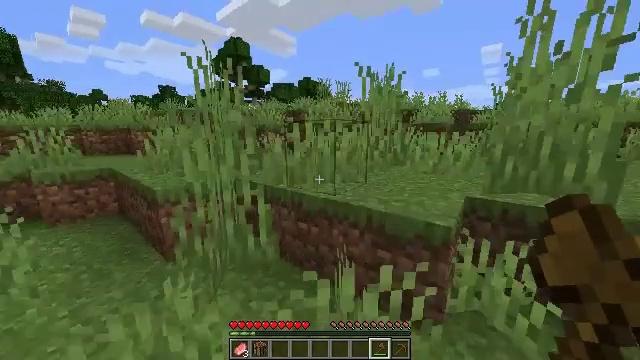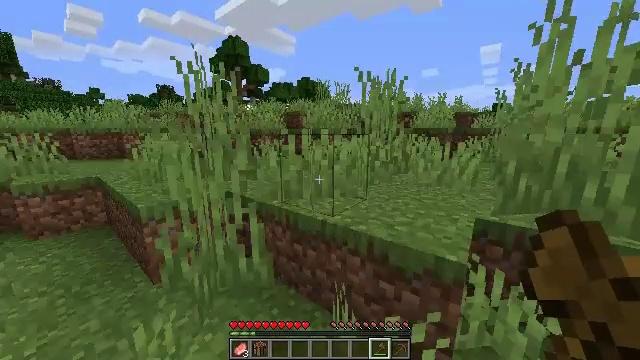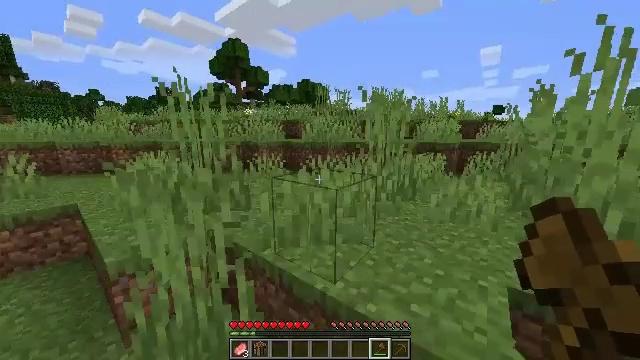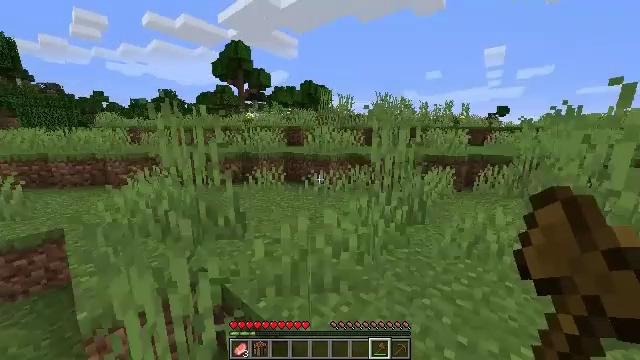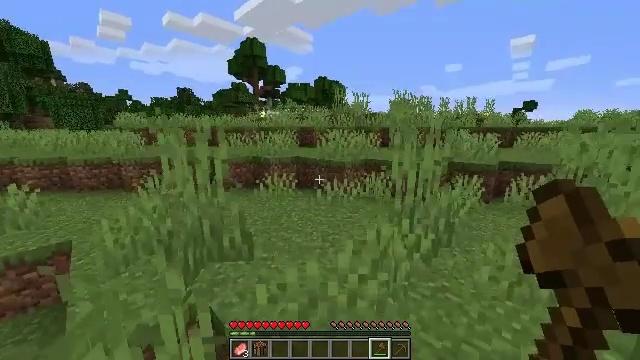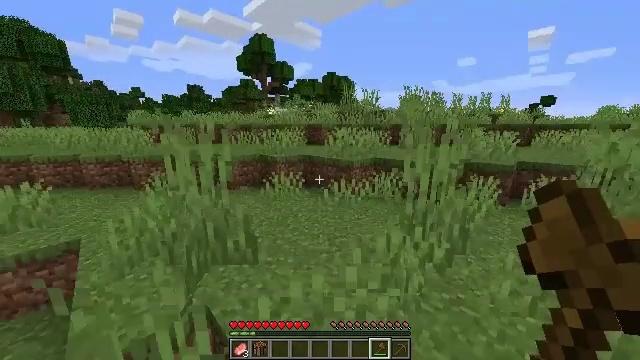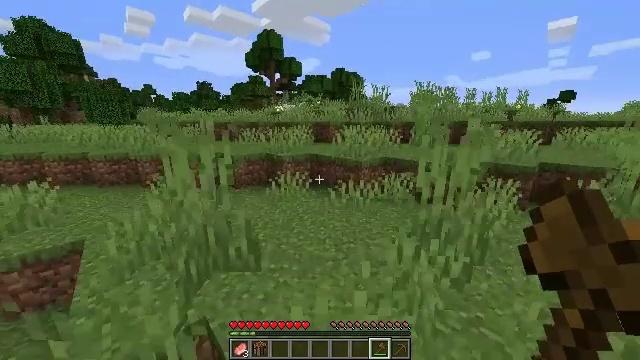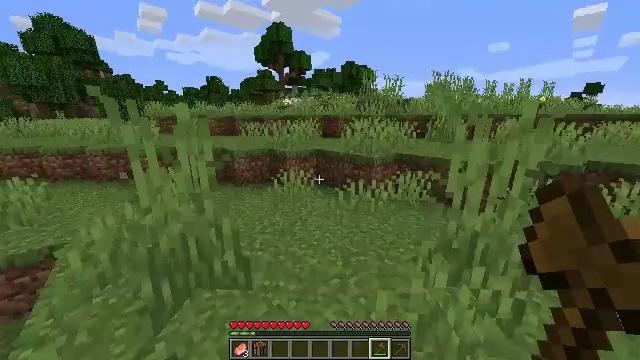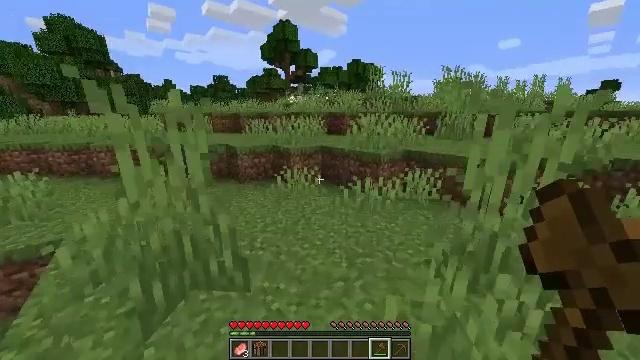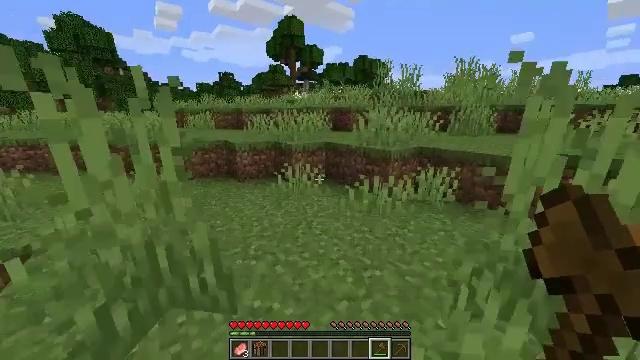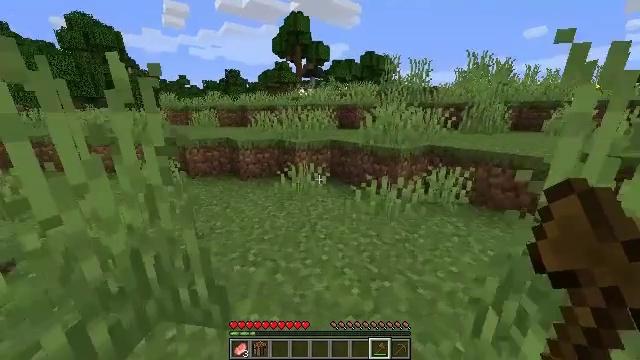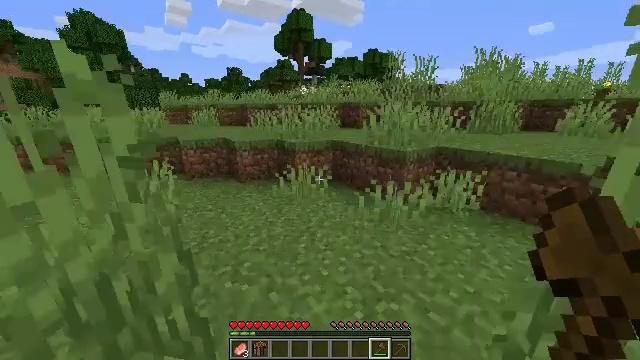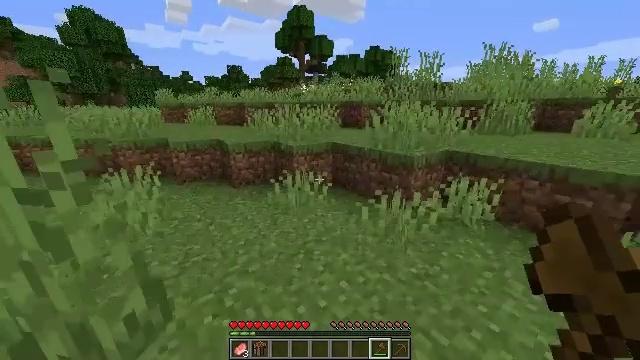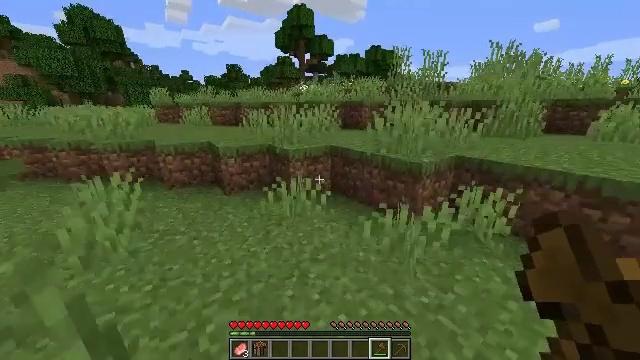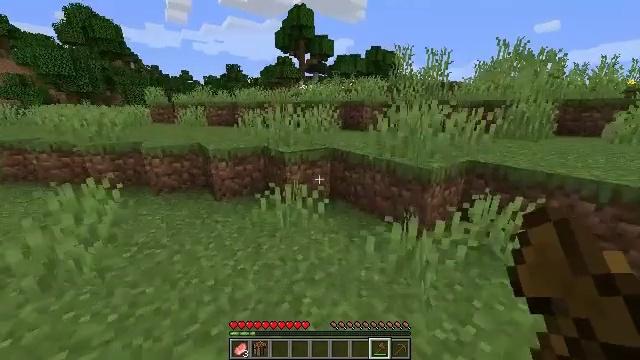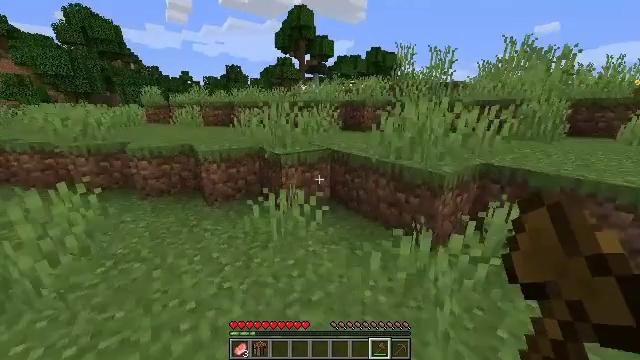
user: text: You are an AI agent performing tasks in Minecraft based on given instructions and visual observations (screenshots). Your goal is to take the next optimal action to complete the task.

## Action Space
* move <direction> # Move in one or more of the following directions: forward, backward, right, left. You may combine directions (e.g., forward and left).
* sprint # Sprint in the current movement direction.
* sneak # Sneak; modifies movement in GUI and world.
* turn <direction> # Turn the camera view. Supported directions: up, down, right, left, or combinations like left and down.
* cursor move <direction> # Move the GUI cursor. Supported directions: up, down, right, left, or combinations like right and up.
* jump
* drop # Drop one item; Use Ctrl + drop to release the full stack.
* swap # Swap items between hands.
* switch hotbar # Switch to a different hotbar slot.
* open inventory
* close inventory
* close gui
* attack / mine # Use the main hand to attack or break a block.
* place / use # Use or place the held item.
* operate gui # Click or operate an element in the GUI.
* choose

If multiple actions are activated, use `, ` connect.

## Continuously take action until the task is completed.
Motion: motion action
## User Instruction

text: Break the dandelion to obtain it.
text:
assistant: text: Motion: move forward, jump
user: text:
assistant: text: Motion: move forward, jump
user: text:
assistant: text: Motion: move forward, jump
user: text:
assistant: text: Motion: move forward, turn left and down, jump
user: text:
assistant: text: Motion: move forward, turn left
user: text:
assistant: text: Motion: move forward, turn left
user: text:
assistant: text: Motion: move forward, turn left and down
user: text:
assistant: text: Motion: move forward, turn left
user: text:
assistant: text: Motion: move forward, turn left
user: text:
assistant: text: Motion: move forward, turn left
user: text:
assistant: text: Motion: move forward
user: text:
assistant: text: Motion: move forward
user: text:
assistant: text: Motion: move forward
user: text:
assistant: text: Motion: move forward
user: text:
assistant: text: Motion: move forward
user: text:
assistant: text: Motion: move forward
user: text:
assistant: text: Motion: move forward
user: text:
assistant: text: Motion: move forward
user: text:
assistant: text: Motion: move forward
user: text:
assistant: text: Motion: move forward, jump
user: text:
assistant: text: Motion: move forward, jump
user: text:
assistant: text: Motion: move forward, jump
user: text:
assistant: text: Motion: move forward, jump
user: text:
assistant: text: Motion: move forward, jump
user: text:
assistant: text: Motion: move forward, jump
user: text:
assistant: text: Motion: move forward, jump
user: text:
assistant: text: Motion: move forward
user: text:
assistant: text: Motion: move forward
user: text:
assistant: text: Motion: move forward
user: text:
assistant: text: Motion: move forward